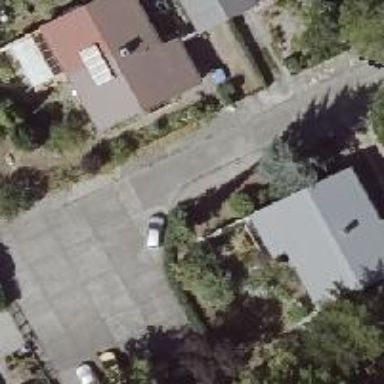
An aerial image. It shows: Residential road with concrete surface and sidewalks on both sides.